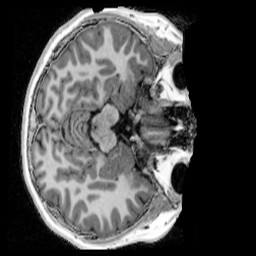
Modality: UNIT1_denoised
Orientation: axial
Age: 13
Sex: female
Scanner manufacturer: siemens
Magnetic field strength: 3 T
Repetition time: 4 s
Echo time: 0.00303 s